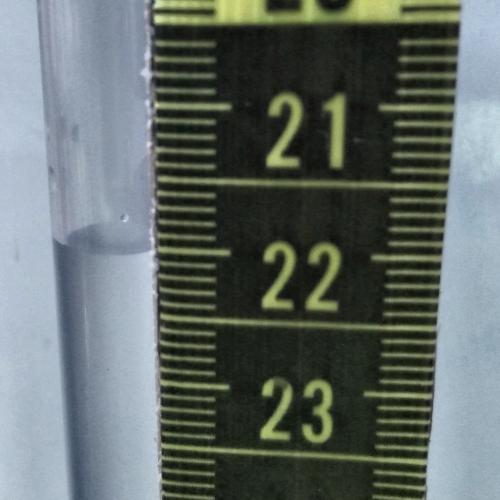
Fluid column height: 22.0 cm